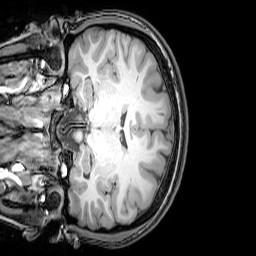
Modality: T1w
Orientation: coronal
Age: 22
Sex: female
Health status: healthy
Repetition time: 0.081 s
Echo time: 0.037 s